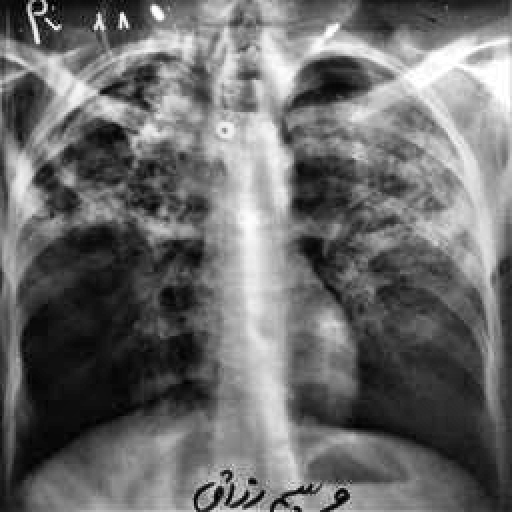
Finding: TUBERCULOSIS